Aerial crown-view tile of a tropical tree (Barro Colorado Island, Panama), acquired 20241014:
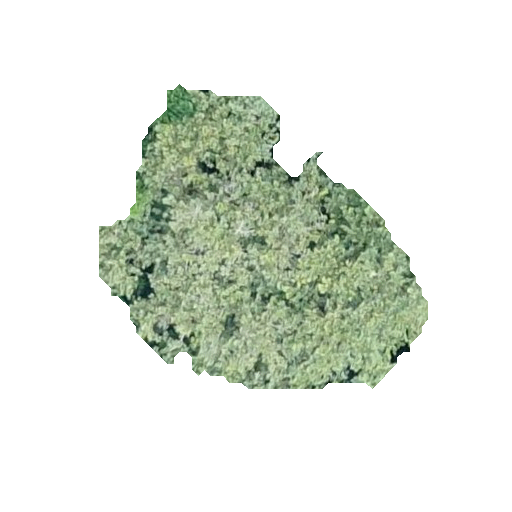
Species: Apeiba membranacea
GBIF accepted scientific name: Apeiba membranacea
Crown area: 100.961 m²